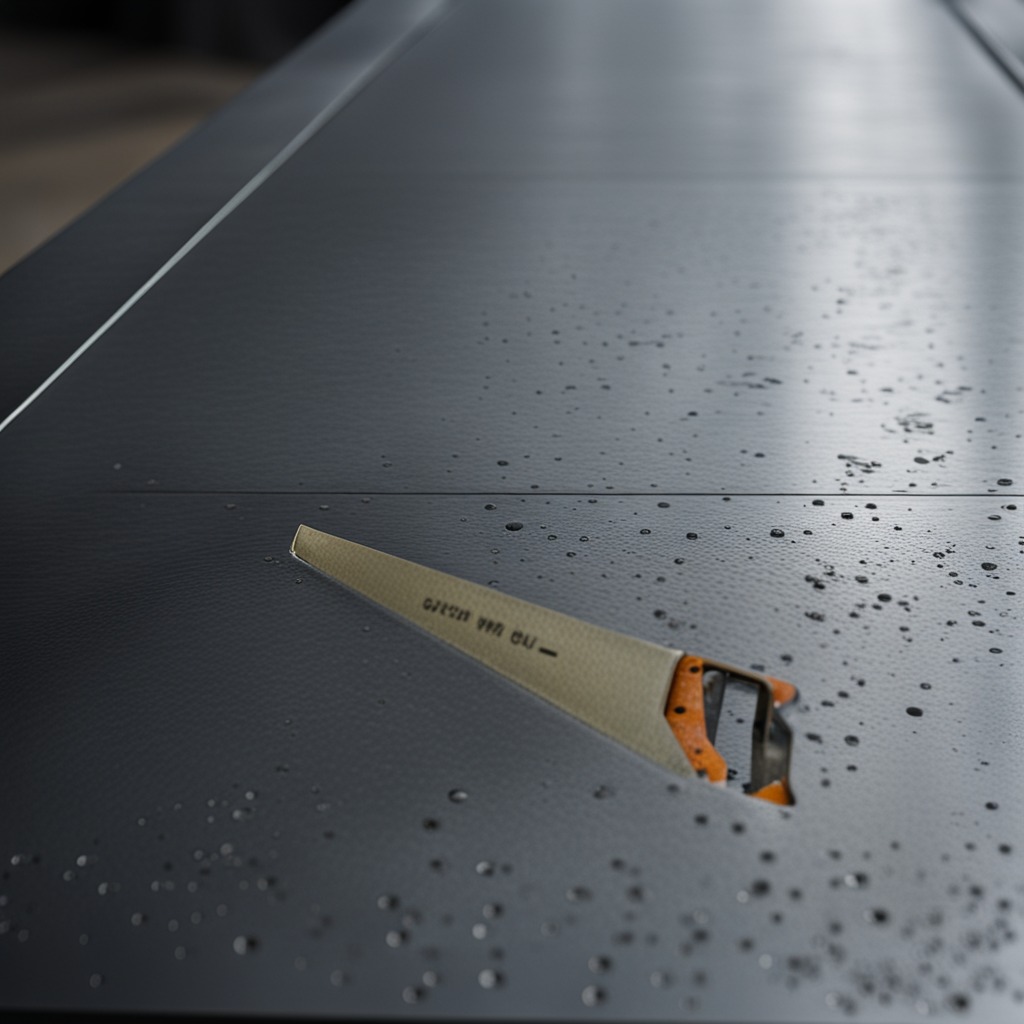
A metal saw is lying on a cold steel table in a mining workshop.